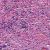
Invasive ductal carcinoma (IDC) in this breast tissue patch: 1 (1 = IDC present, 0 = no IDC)